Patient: sex M, age 60
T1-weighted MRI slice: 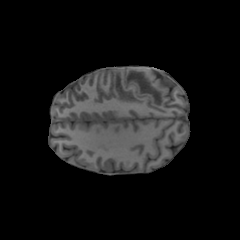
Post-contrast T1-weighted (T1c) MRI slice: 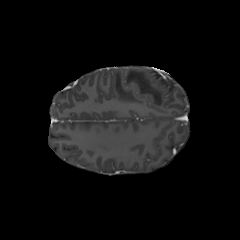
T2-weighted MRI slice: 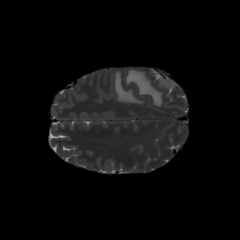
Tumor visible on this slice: yes
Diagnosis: Glioblastoma, IDH-wildtype
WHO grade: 4